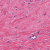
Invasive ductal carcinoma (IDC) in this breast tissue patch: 0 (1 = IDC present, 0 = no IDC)